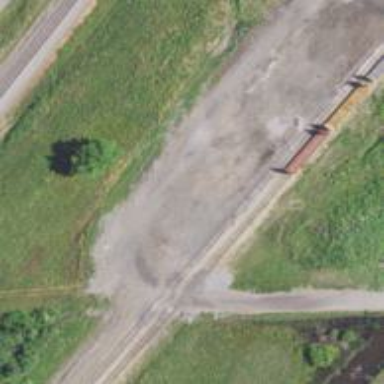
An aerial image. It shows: Abandoned railway.